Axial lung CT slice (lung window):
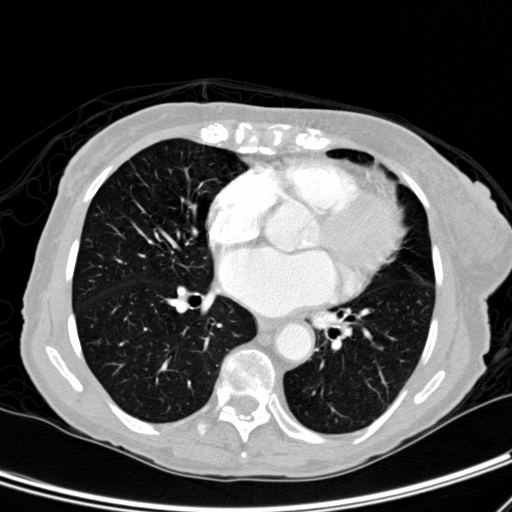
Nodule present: no